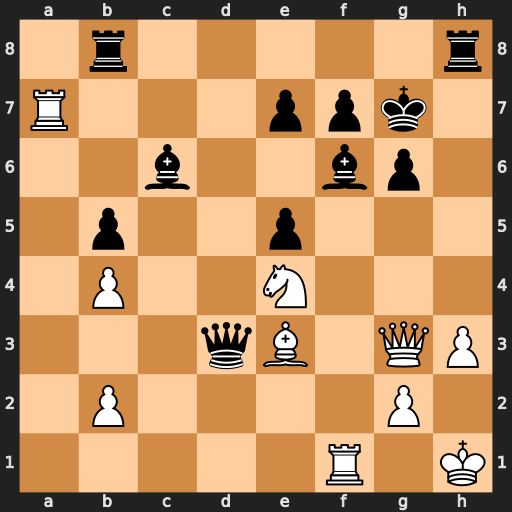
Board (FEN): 1r5r/R3ppk1/2b2bp1/1p2p3/1P2N3/3qB1QP/1P4P1/5R1K
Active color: w
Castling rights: -
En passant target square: -
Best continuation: Bh6+ Rxh6 Qxd3 Bxe4 Qxe4